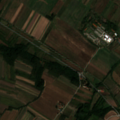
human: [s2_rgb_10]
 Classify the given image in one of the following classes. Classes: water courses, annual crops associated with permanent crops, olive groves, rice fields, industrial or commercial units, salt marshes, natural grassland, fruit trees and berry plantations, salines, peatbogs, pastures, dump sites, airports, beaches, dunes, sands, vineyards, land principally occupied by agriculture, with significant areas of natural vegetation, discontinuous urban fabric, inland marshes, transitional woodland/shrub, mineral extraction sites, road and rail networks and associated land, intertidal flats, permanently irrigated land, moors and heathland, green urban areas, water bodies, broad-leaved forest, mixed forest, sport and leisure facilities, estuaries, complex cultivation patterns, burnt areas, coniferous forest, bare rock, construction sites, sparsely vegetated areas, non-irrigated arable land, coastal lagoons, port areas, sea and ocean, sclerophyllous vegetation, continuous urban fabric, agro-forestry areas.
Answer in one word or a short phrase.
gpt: non-irrigated arable land, complex cultivation patterns, land principally occupied by agriculture, with significant areas of natural vegetation